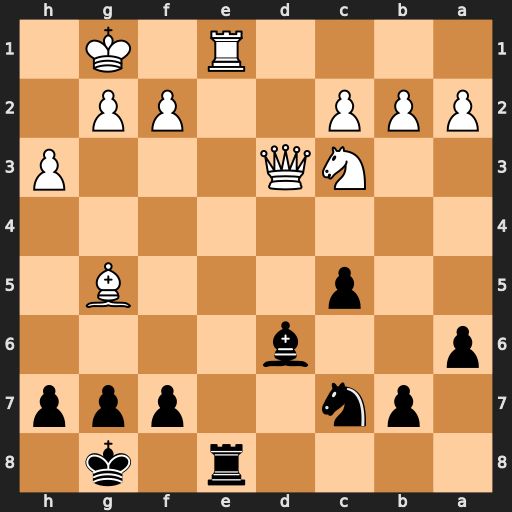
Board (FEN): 4r1k1/1pn2ppp/p2b4/2p3B1/8/2NQ3P/PPP2PP1/4R1K1
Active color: b
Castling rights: -
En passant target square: -
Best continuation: Rxe1+ Qf1 Bh2+ Kxh2 Rxf1